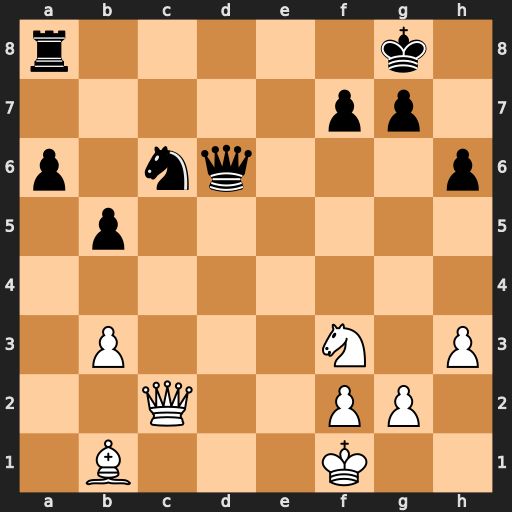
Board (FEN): r5k1/5pp1/p1nq3p/1p6/8/1P3N1P/2Q2PP1/1B3K2
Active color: w
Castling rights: -
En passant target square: -
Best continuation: Qh7+ Kf8 Qh8+ Ke7 Qxa8